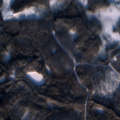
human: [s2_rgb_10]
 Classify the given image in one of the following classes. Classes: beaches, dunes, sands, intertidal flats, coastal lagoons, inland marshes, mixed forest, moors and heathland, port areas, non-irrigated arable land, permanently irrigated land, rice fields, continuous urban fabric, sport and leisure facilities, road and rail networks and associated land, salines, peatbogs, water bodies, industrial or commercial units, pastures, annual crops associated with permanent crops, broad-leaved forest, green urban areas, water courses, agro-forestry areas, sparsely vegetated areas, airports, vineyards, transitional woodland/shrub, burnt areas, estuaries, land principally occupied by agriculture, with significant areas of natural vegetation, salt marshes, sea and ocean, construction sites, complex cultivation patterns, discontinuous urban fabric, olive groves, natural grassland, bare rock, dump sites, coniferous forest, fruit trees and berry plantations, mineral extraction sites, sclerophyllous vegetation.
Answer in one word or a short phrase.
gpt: coniferous forest, mixed forest, transitional woodland/shrub